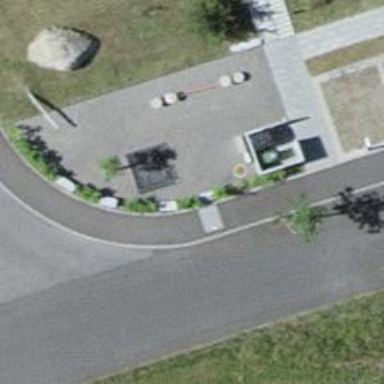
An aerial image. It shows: Sidewalk along the footway.